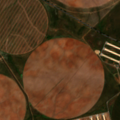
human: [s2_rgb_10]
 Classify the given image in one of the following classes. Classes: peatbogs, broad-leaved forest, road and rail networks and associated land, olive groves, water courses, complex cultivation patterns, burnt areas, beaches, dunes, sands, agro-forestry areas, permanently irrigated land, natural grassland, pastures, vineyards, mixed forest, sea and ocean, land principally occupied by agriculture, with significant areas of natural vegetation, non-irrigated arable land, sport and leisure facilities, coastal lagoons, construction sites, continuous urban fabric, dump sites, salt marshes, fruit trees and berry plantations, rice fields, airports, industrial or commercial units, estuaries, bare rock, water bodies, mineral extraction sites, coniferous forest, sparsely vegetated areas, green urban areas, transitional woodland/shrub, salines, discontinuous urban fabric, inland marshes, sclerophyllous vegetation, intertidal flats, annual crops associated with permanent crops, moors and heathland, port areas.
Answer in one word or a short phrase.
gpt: continuous urban fabric